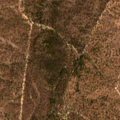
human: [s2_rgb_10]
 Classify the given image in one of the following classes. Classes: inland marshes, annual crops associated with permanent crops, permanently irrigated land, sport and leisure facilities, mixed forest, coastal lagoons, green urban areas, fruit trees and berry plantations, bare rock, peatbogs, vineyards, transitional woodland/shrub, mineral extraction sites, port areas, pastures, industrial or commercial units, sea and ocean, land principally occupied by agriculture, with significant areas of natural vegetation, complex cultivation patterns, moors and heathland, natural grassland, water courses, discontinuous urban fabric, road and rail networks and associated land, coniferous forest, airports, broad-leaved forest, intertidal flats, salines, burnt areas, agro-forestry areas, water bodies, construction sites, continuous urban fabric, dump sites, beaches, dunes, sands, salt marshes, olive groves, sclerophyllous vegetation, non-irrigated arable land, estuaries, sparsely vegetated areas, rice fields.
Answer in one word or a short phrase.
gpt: agro-forestry areas, broad-leaved forest